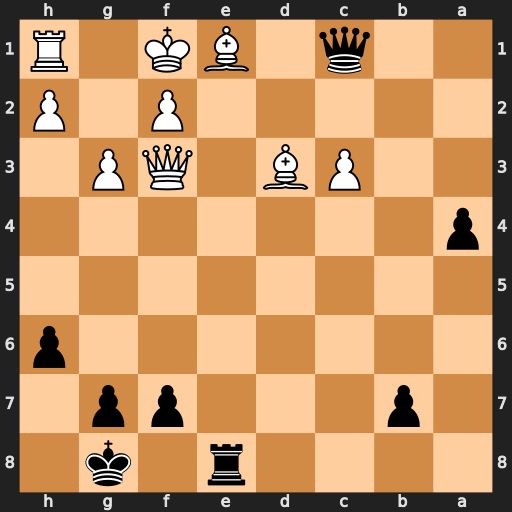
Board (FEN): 4r1k1/1p3pp1/7p/8/p7/2PB1QP1/5P1P/2q1BK1R
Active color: b
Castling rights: -
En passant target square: -
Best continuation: Rxe1+ Kg2 Rxh1 Qxb7 Qg1+ Kf3 Qd1+